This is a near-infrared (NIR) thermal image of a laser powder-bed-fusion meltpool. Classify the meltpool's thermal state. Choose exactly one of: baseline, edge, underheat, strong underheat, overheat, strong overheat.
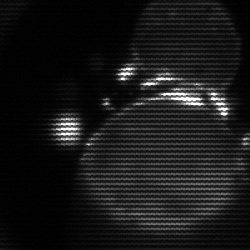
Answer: edge